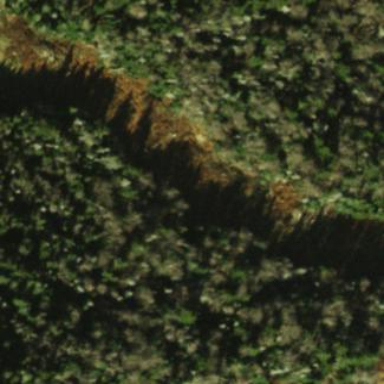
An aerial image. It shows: Coniferous forest area.